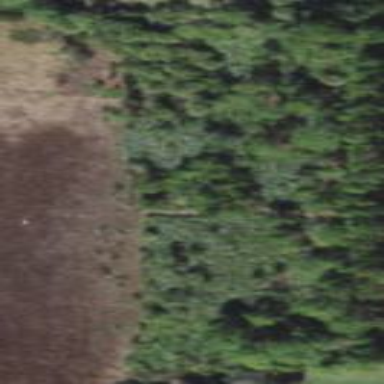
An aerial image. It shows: Beautiful woodland area.